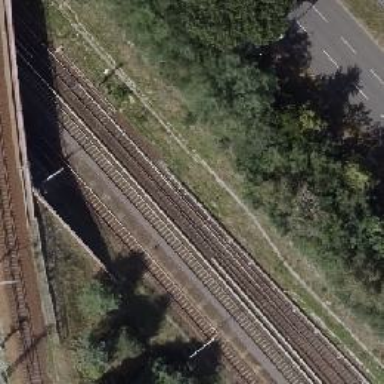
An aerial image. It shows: Light rail electrified railway.